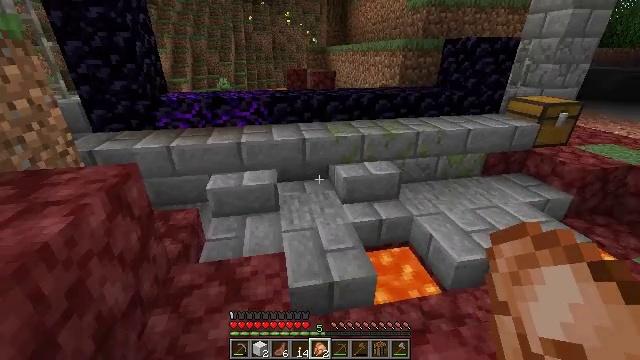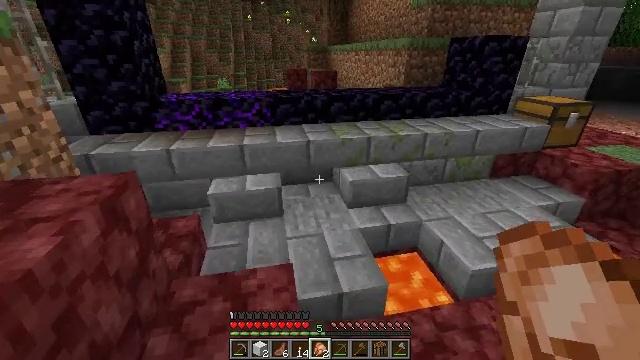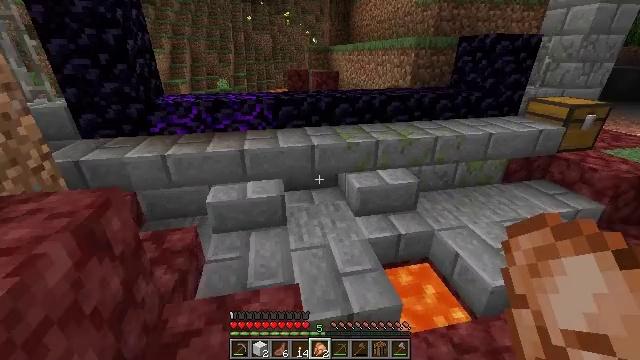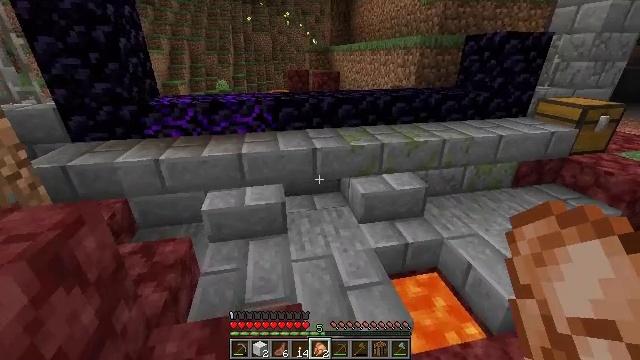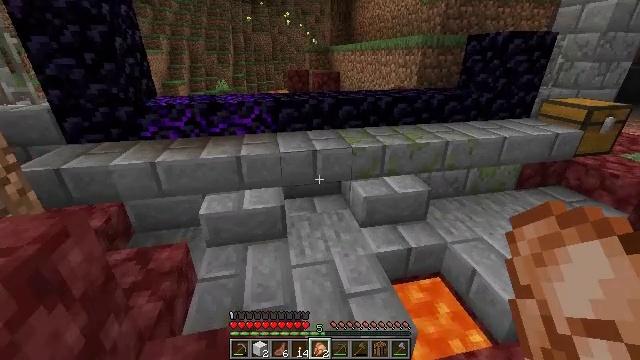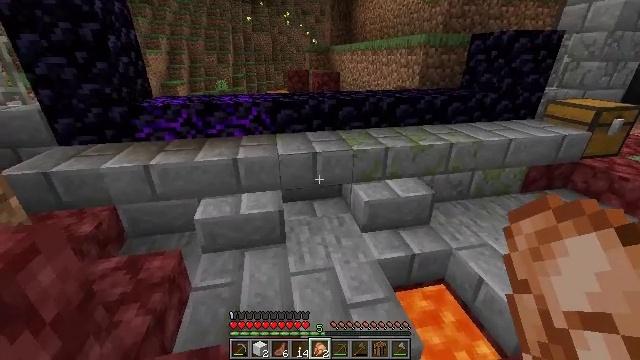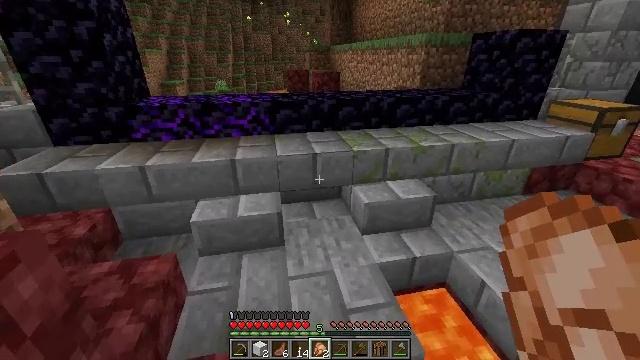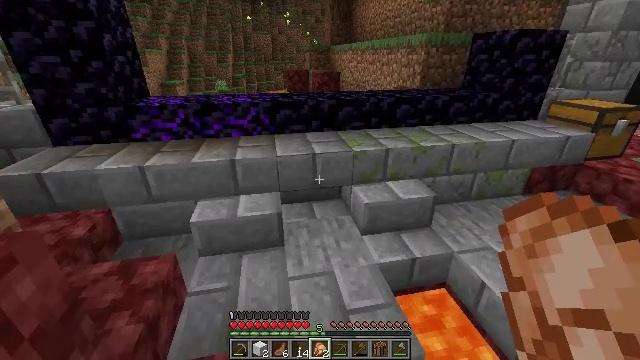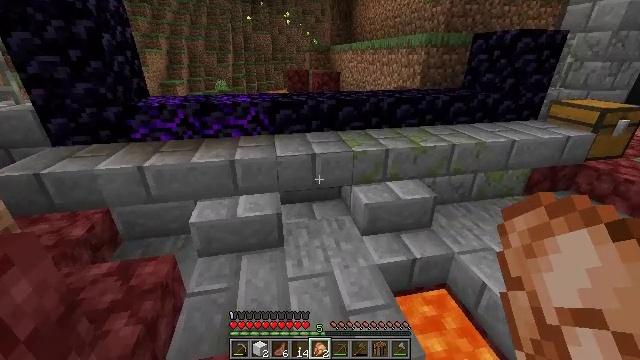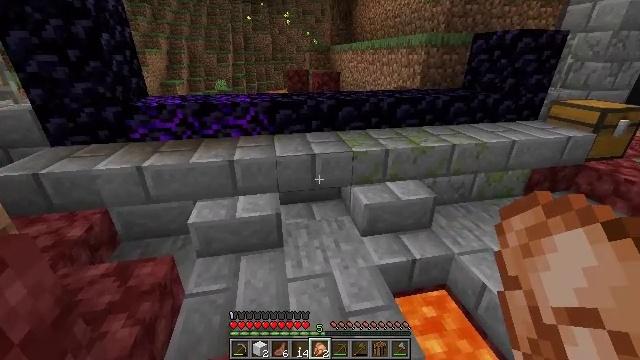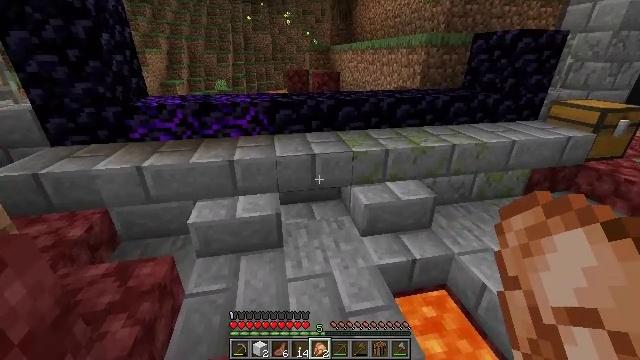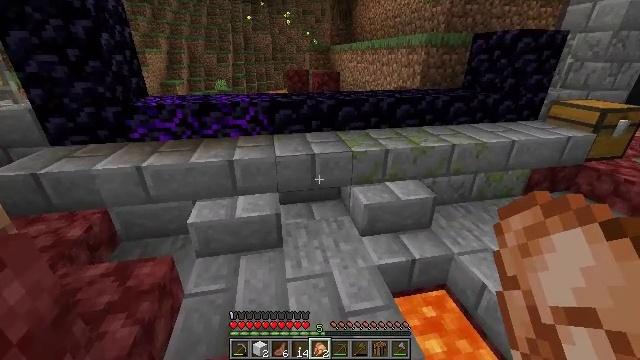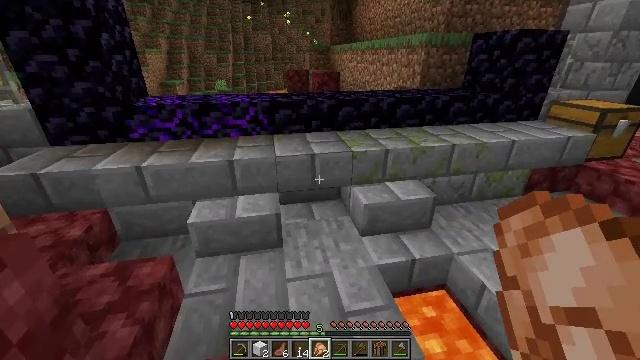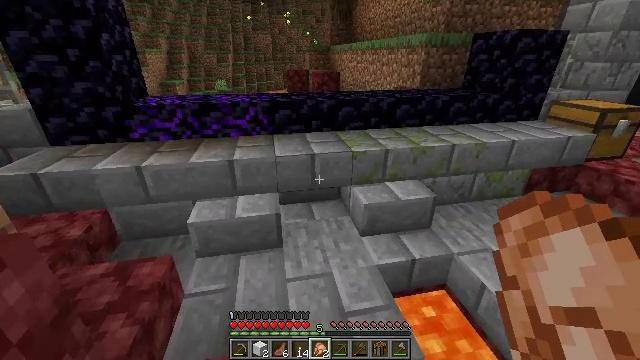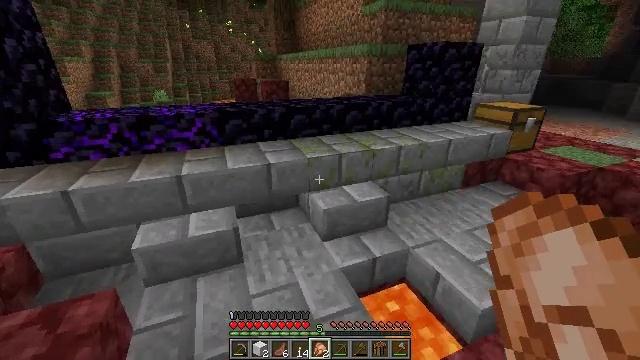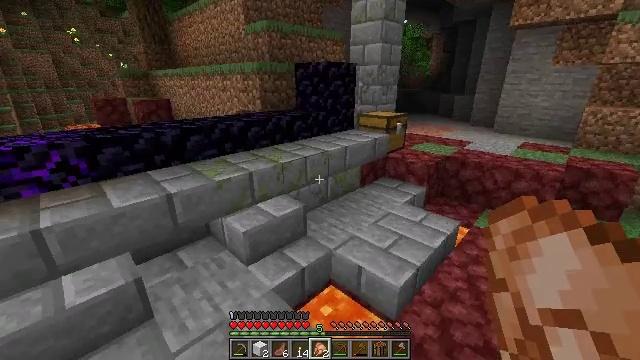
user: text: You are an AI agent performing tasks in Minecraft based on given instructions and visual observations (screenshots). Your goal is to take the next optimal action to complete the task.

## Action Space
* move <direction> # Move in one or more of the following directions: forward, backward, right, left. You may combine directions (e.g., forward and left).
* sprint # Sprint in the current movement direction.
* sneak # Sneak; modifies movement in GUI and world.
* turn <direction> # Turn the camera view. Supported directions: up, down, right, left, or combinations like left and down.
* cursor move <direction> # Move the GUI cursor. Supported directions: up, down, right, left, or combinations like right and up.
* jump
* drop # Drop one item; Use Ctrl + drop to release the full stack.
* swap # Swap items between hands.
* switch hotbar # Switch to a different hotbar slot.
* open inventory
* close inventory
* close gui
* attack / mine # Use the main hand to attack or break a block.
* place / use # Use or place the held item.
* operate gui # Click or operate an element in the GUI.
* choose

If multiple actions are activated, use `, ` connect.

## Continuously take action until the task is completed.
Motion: motion action
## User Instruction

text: Mine a chest to move it.
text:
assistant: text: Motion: move forward
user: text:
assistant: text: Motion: move forward
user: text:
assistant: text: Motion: move forward
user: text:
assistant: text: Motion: no_op
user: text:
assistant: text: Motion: no_op
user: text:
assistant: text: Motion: no_op
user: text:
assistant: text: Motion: no_op
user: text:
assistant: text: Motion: no_op
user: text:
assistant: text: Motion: no_op
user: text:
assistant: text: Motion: no_op
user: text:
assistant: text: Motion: no_op
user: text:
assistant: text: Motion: no_op
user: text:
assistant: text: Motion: no_op
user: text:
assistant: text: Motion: move left, turn right and up
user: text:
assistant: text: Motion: move left, turn right and up
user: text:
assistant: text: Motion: move left, turn right and up
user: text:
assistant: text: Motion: move left
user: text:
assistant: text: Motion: no_op
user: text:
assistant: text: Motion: no_op
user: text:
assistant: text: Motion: no_op
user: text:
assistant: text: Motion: no_op
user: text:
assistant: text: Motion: no_op
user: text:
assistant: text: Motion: no_op
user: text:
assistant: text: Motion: no_op
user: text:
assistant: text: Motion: no_op
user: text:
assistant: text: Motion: no_op
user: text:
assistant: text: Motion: no_op
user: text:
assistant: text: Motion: no_op
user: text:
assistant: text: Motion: no_op
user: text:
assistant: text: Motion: no_op